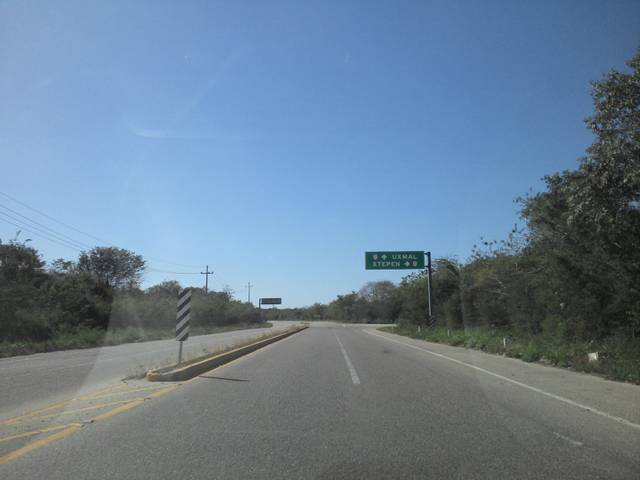
Region: Mexico
Coordinates: 20.808, -89.736